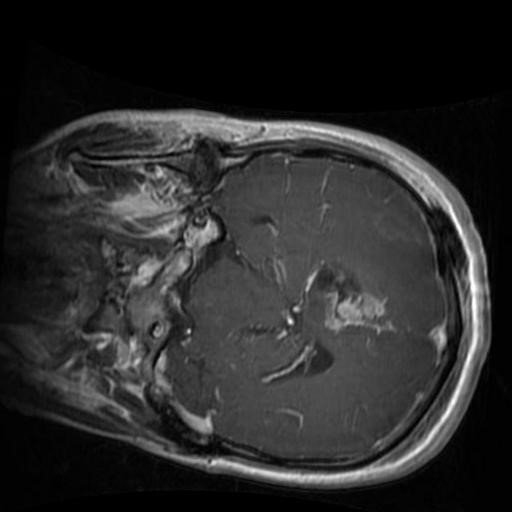
Label: brain_glioma